Question: I'm trying to do a very rough measurement of the amount of memory my large financial calculation requires in order to run. Its a very simple command line tool which prices up a large number of financial instruments and then prints out a result.
I decided to use Process Explorer to view the memory requirements of the program. Can somebody kindly explain the difference between the two fields labeled a and b in the screenshot:
I currently believe that:
The value labeled "a" (Peak Private Bytes) is the largest amount of memory (both actual physical memory and virtual memory on disk) which was allocated to the process at any instantaneous moment.
The value labeled "b" (Peal Working Set) is the largest amount of physical memory allocated at any instant during the life of the process.

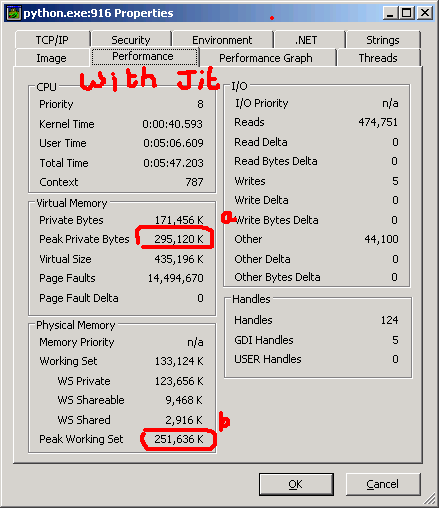
Answer: From <URL>:
> The is the set of memory pages that were touched recently by the threads in the process. If free memory in the computer is above a threshold, pages are left in the working set of a process, even if they are not in use. When free memory falls below a threshold, pages are trimmed from working sets. If the pages are needed, they will be soft-faulted back into the working set before leaving main memory.[ are] bytes, that this process has allocated that cannot be shared with other processes.
What "peak" means in that context should be obvious.